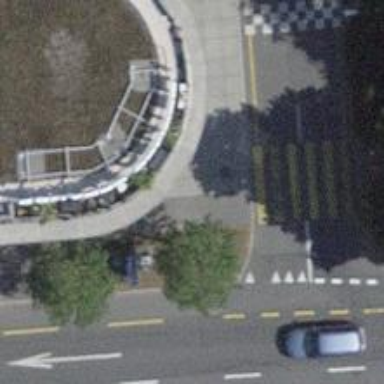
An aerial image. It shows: Kerb barrier.